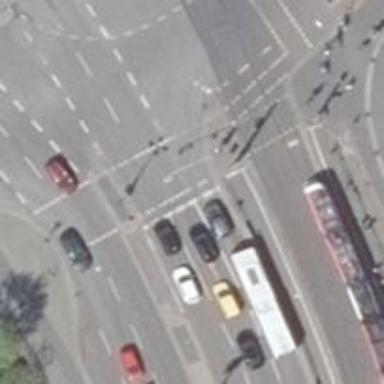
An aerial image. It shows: Crossing with traffic signals under traffic surveillance.